Question: I wonder how to do this

I mean the "You and 19,389 others" How do you identify from others. If a user is logged in and like a status or favorite a status or something like facebook. I wanna catch the "you" part. But I don't seemed to understand the logic behind it.
I'm using php, and jquery. How do you sort this out in sql? or is it really sql? how do you define the user from others?
If I'm doing it the wrong way or asking it the wrong way, please tell me the right way and the answer guys I badly need your help.
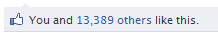
Answer: With only one query you can do like this:
'''
SELECT COUNT(user_id) AS everybody, SUM(user_id = "your_user_id") AS you FROM fb_likes WHERE post_id = 4;
'''
Then if 'you' is bigger than zero print (in fact it must be 0 or 1 only):
'''
You and [everybody - you] others like this.
'''
Else
'''
[everybody] like this.
'''